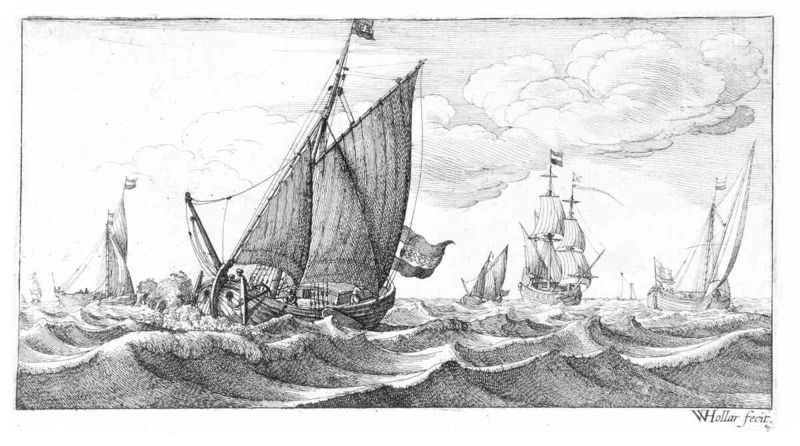
Titel: Der Kutter
Künstler: Wenzel Hollar
Standort: Karlsruhe
Institution: Staatliche Kunsthalle Karlsruhe
Schlagwörter: himmel, kampf, mann, meer, wasser, weiß, wolken, fluss, landschaft, menschen, see, holz, schwarz, skizze, zeichnung, wolke, rahmen, holland, niederlande, signatur, horizont, natur, stamm, wind, boot, boote, himmelblau, gischt, schiff, schiffe, segel, segelboot, segelschiffe, welle, wellen, fahnen, fahne, flagge, mast, segelschiff, verlassen, grafik, graphik, rand, bug, hafen, masten, dünung, krieg, luft, planken, schlacht, seestück, sturm, untergang, unwetter, wehen, wellengang, wetter, wild, wllen, woge, wogen, men, people, white, black, france, gray, grey, streifen, print, wooden, segelboote, takelage, taue, segeln, kanone, druck, druckgraphik, druckgrafik, radierung, stich, niederländisch, kämpfen, wimpel, anfang, seegang, seefahrt, wood, cloud, clouds, sky, reise, boat, ocean, sea, ship, water, waves, german, horizon, schaumkronen, flaggen, anker, flotte, drawing, paper, black and white, frame, schief, etching, graphic, illustration, pirates, battle, french, boats, foam, kentern, rope, sail, sailor, sailors, seascape, storm, stormy, wave, flag, flags, human, heck, ink, seeschlacht, signature, engraving, pencil, seeleute, crest, war, timber, figure, ships, rough, shadows, dutch, armada, schif, strum, piraten, raue see, humans, kriegsschiff, durckgraphik, böe, sailing, sails, hatching, cross-hatching, plank, wenzel, pole, ancor, sailboat, whit, sailboats, sailing boats, mat, anchor, ffe, 1600, 1700, haller, wenzel hollar, hollar, shipping, masts, woodblock, spray, fecit, signed, clods, falg, hull, printmaking, navy, voyage, stippling, waterscape, ropes, coral, rolling, navigation, explorer, winds, rigging, wenze3l, swell, sailer, surf, woplken, ploe, lots of waves, pirate boat, pirate attach, pirate attack, asdfasdf, w hollar, breaking, fleet, waters, whitecap, sloop, seí, timbers, pennants, drawling, wood ships, woter, ocean spray, seaw, rough sea, aanker, grafic print, hulls, feeir, pirats, hollar fecit, schweimmen